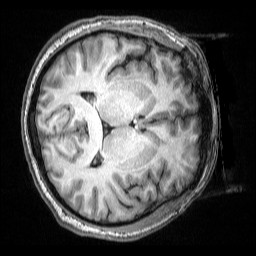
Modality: T1w
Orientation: axial
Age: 39
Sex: male
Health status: healthy
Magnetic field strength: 3 T
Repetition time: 2.53 s
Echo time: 0.00331 s